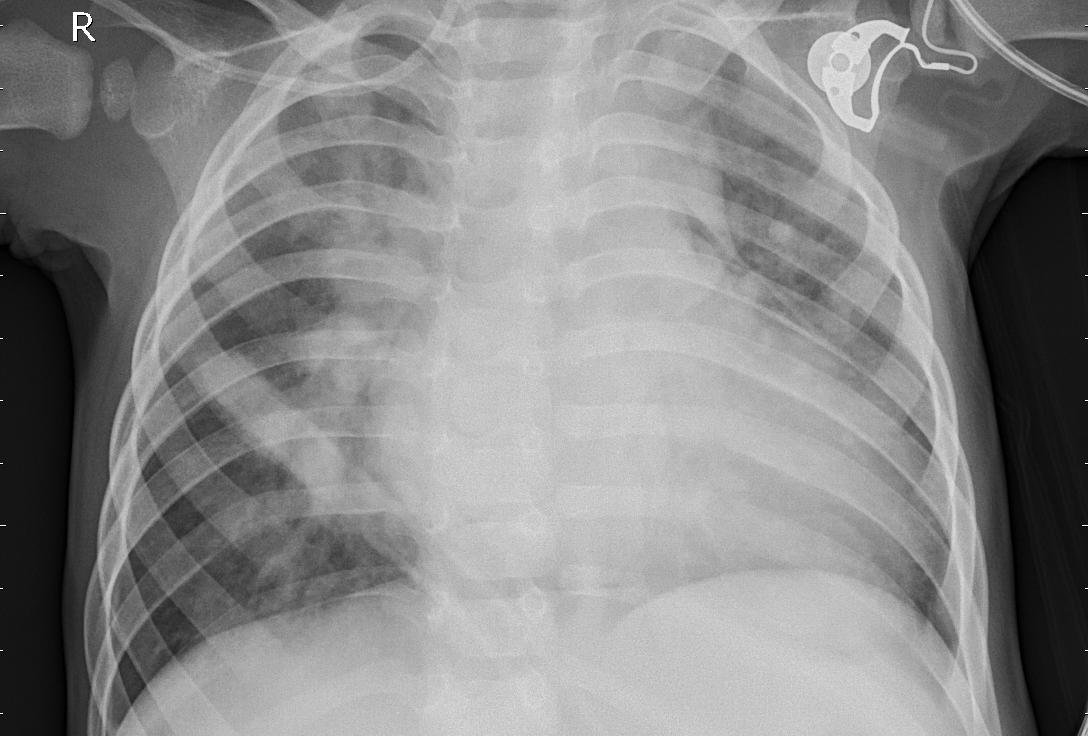
Diagnosis: PNEUMONIA